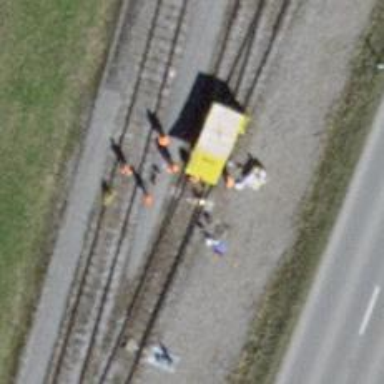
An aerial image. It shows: Railway switch.